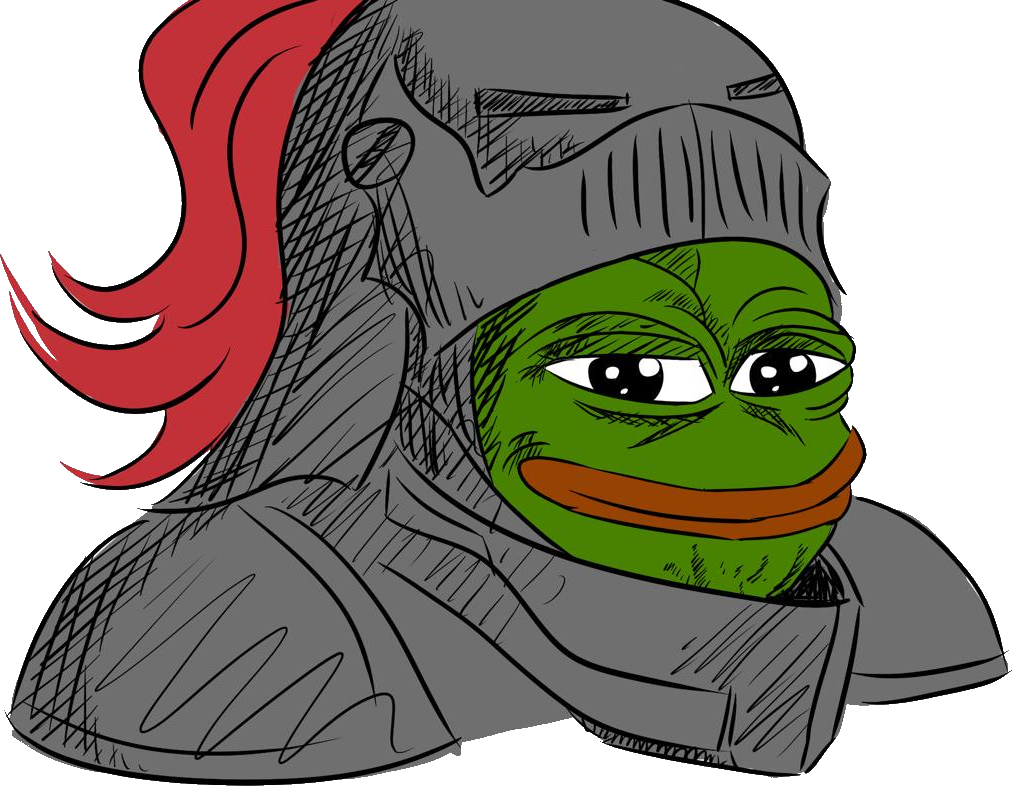
Label: 5_Pepe